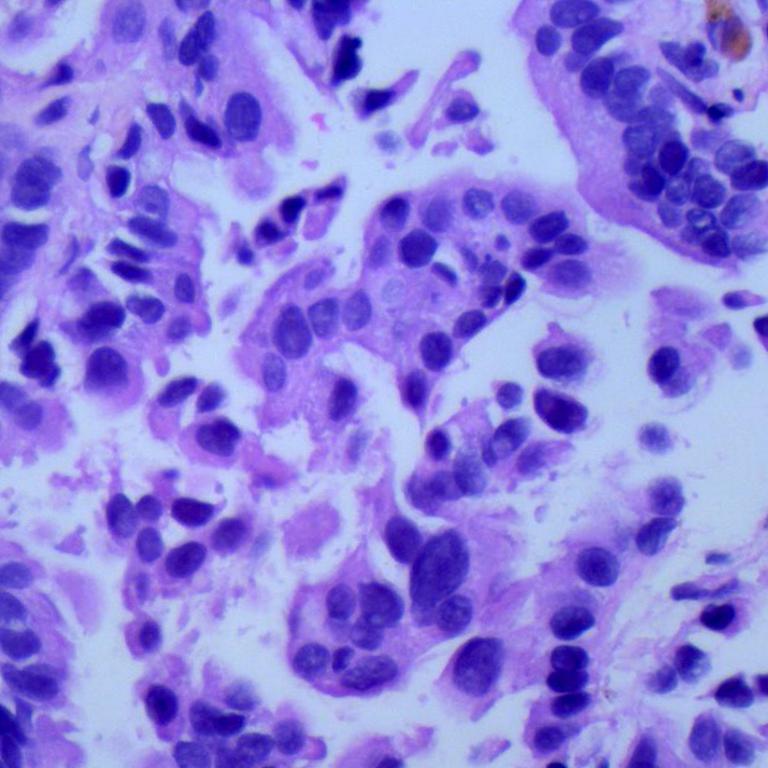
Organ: lung
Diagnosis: adenocarcinomas